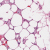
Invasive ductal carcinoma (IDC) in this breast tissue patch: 0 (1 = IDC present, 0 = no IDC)